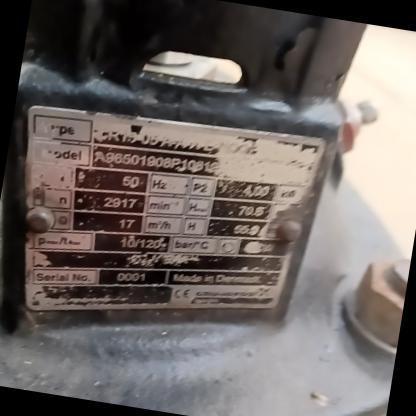
Klasa: tabliczka-znamionowa